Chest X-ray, PA view. Patient: 43 years old, sex F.
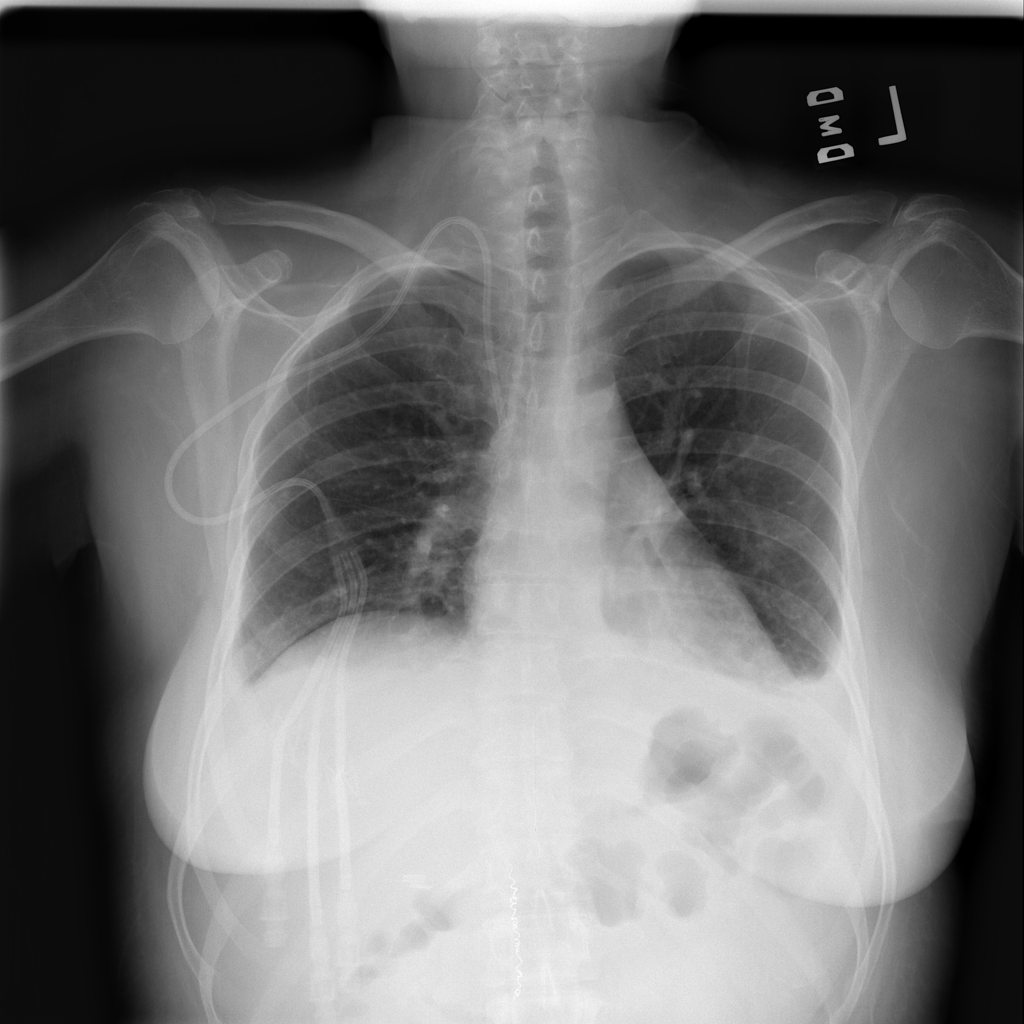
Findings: Atelectasis, Effusion